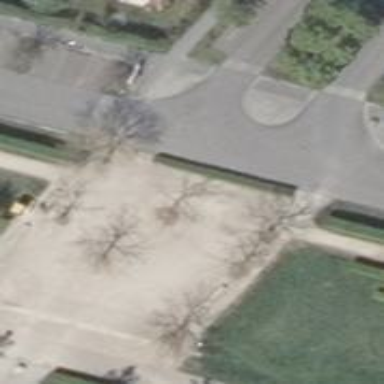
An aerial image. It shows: Footway.